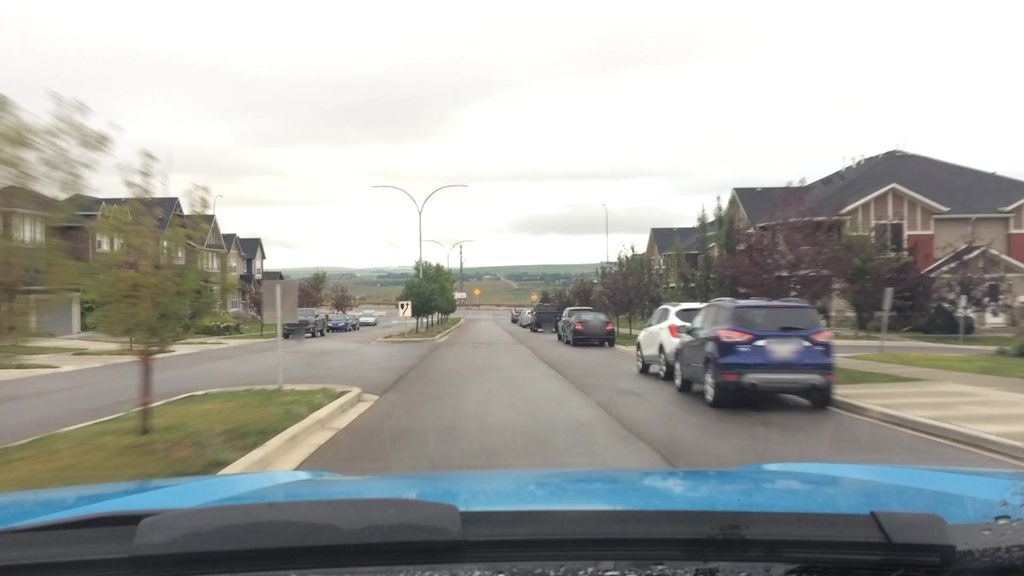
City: calgary